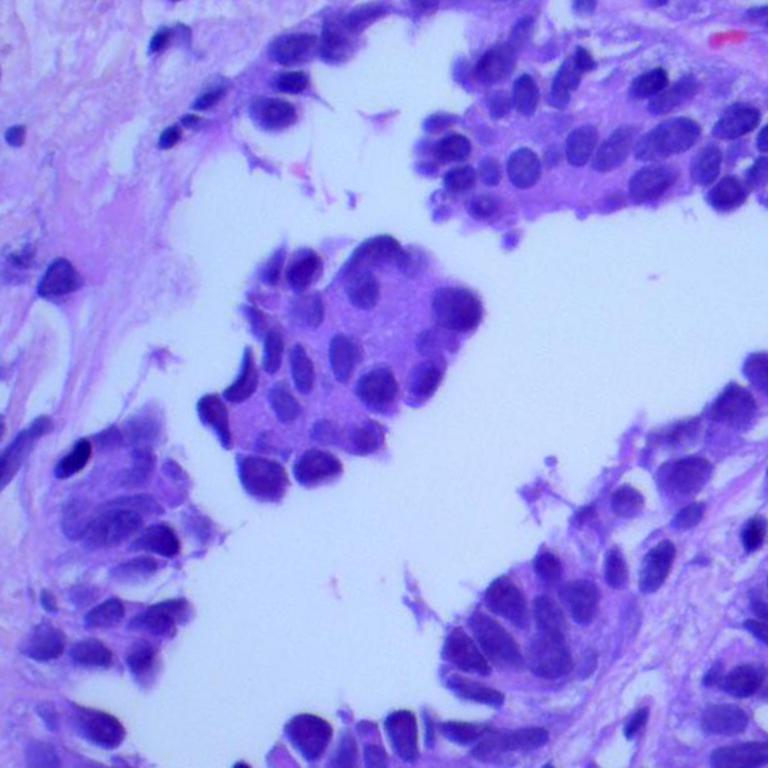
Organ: lung
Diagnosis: adenocarcinomas